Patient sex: F
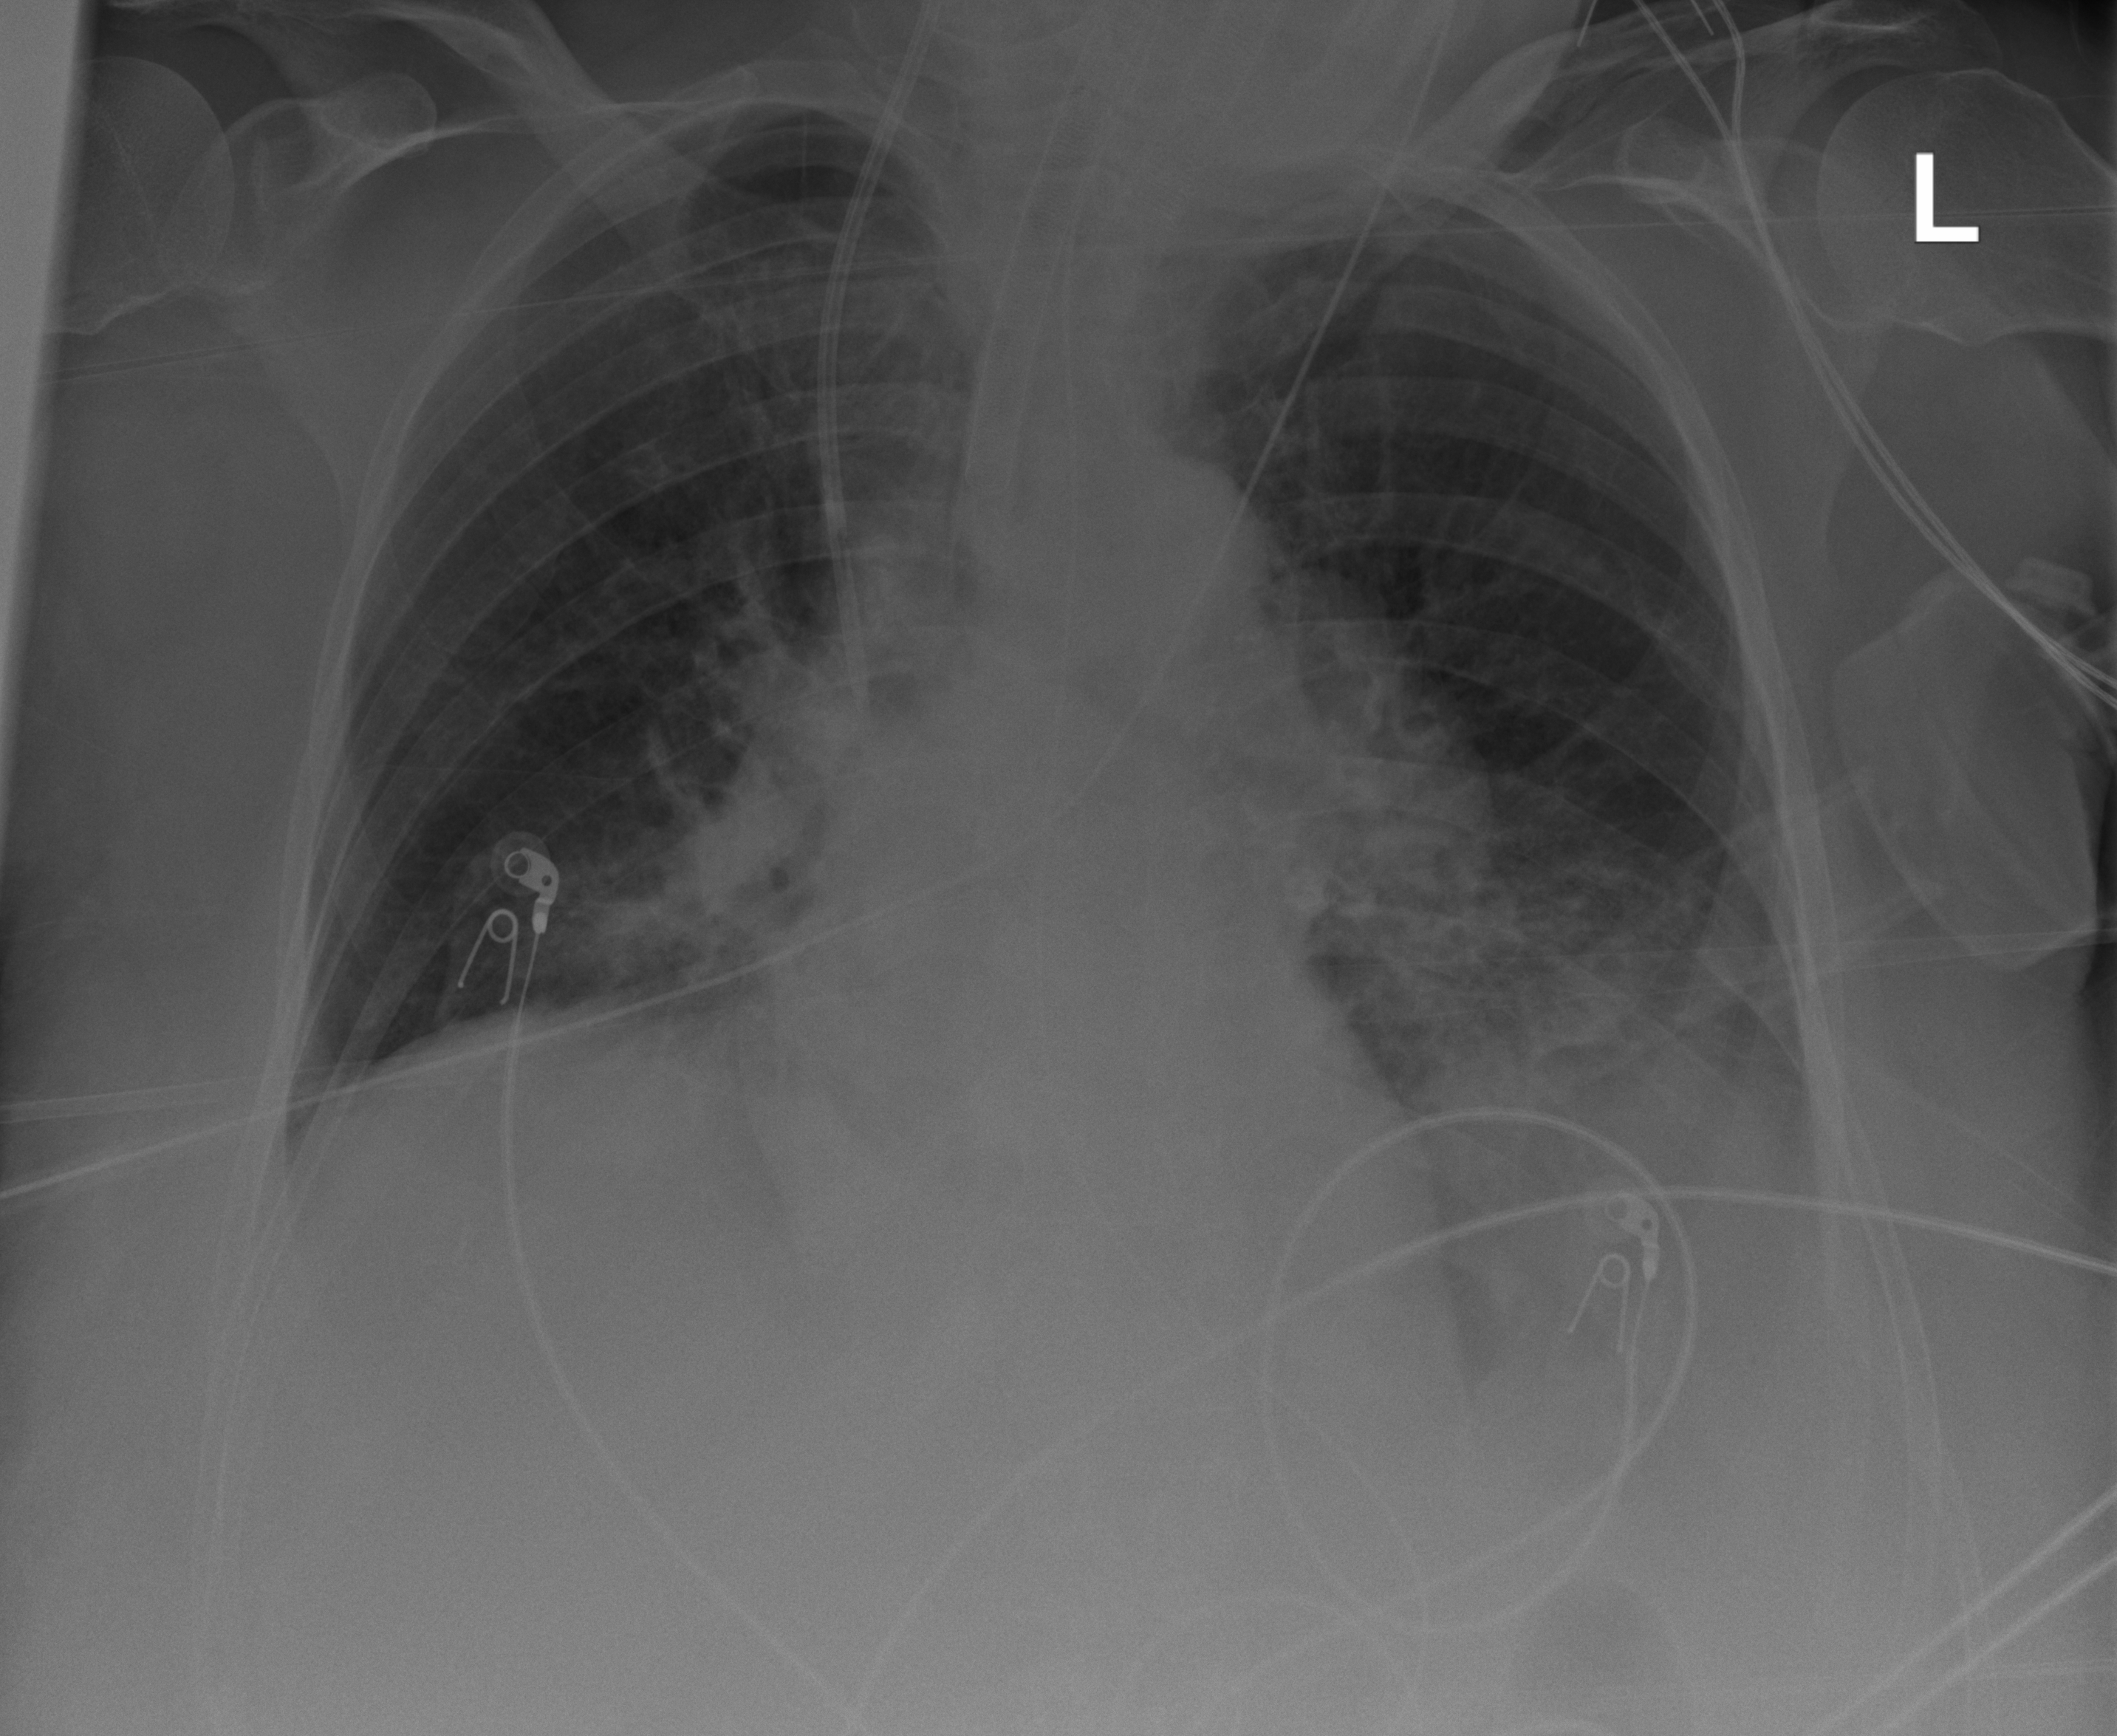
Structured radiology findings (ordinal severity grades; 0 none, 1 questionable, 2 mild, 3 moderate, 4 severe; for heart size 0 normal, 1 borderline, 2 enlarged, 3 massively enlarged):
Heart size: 0
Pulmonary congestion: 2
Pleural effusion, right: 0
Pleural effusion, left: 3
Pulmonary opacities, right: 0
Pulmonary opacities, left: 0
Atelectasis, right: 0
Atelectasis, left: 2